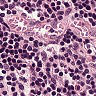
Metastatic tissue present: no